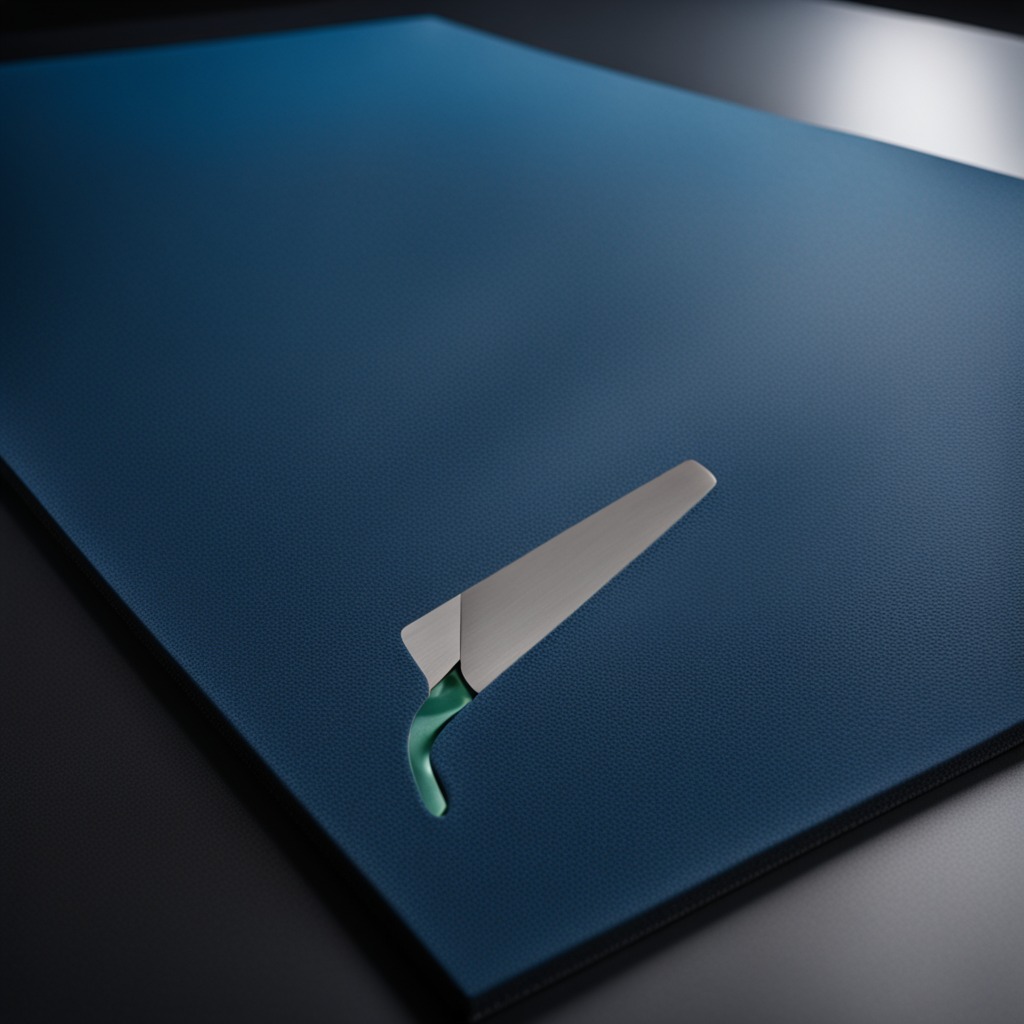
A metal saw lies on the clean granite tabletop.